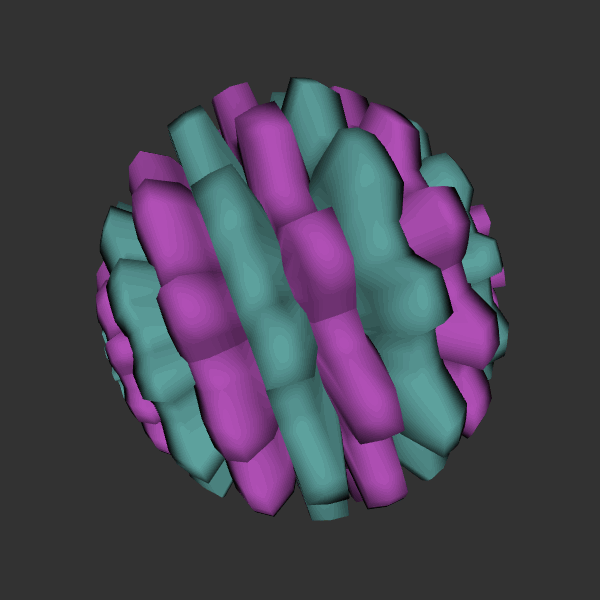
Background: dark